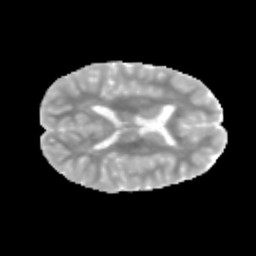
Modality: MD
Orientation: axial
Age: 11
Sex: male
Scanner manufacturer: siemens
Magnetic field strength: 3 T
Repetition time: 3.8 s
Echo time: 0.07 s